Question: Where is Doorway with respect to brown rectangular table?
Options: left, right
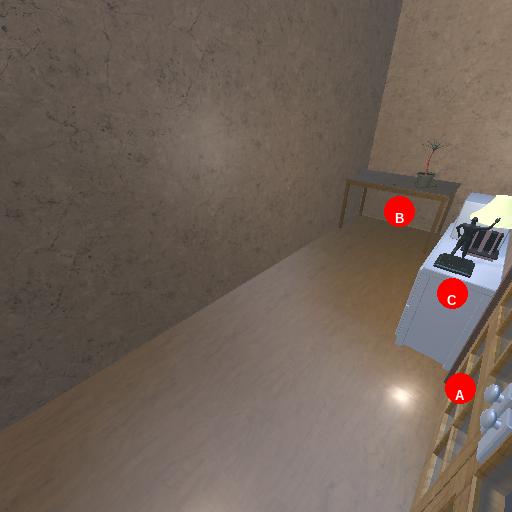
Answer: left